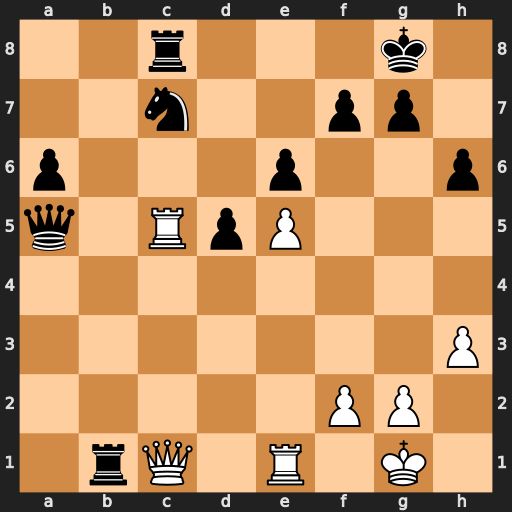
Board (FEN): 2r3k1/2n2pp1/p3p2p/q1RpP3/8/7P/5PP1/1rQ1R1K1
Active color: w
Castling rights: -
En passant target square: -
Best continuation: Rxa5 Rxc1 Rxc1